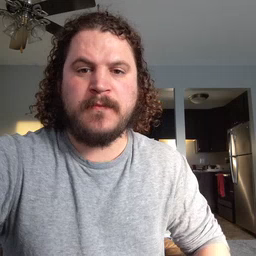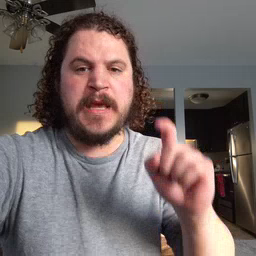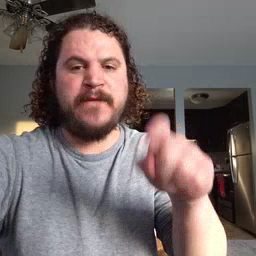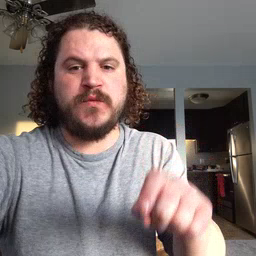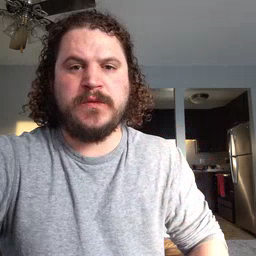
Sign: haveto